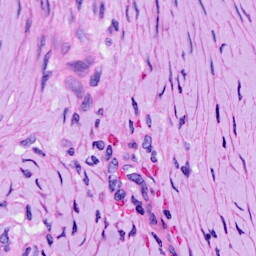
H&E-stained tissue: Ovarian